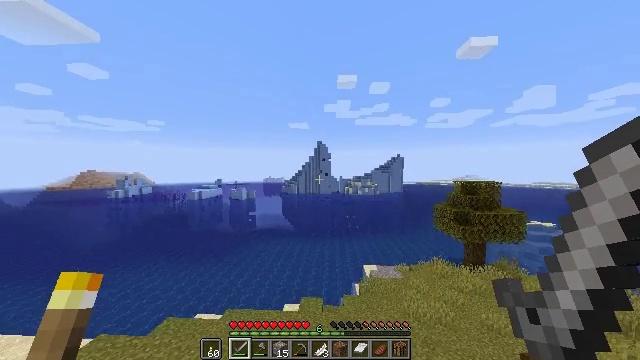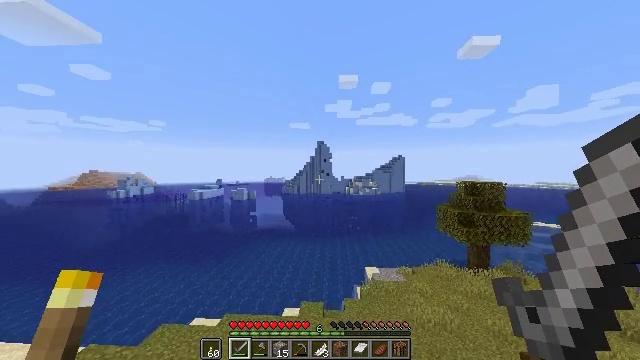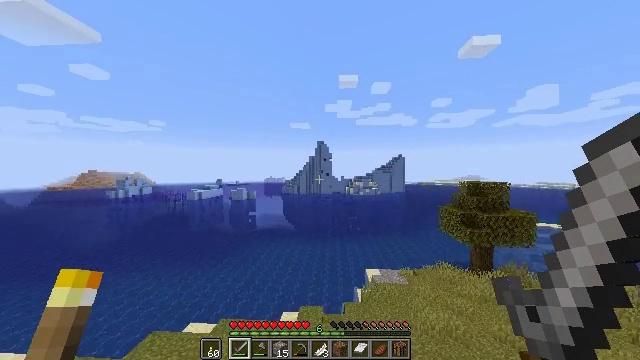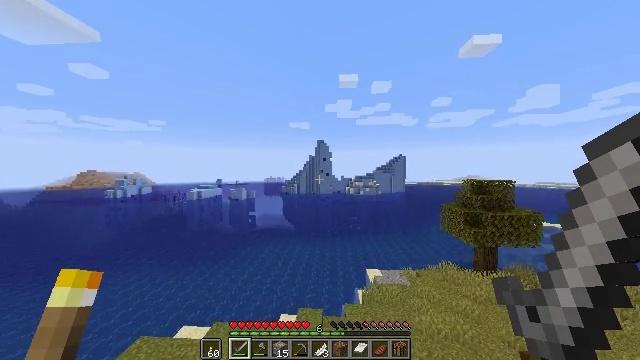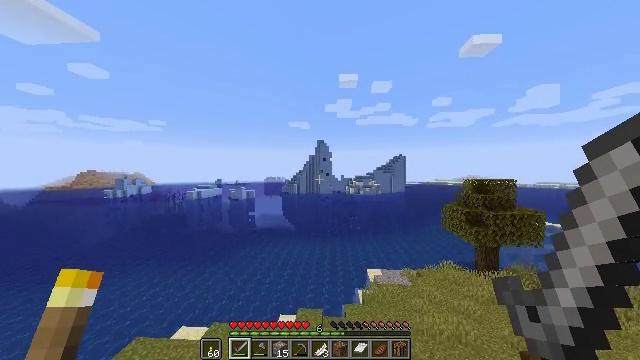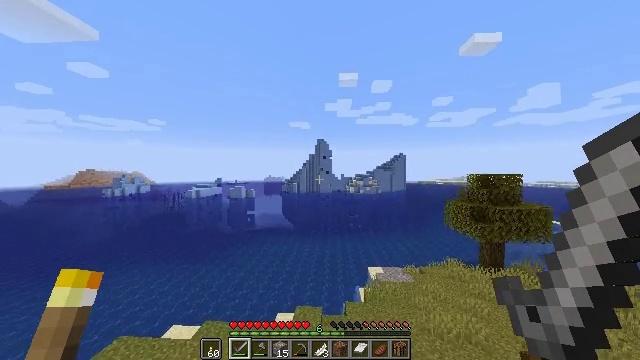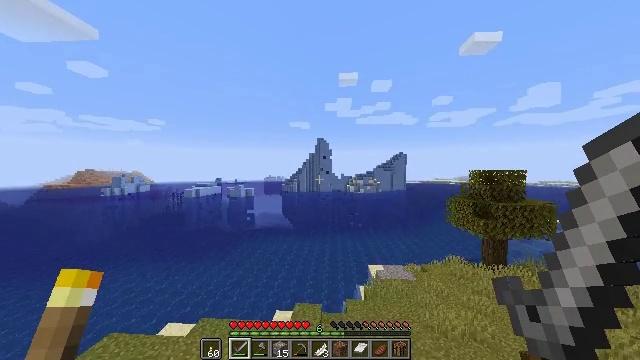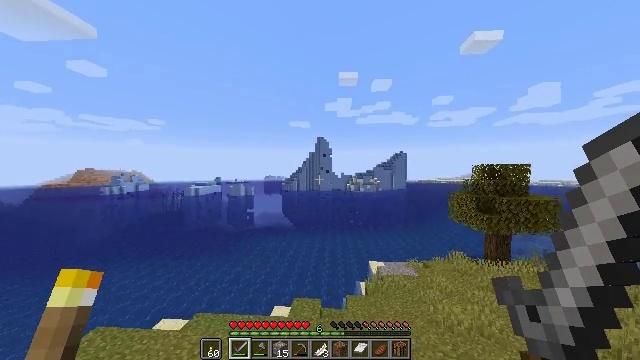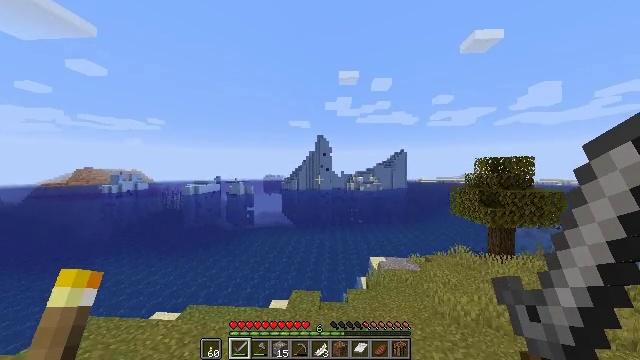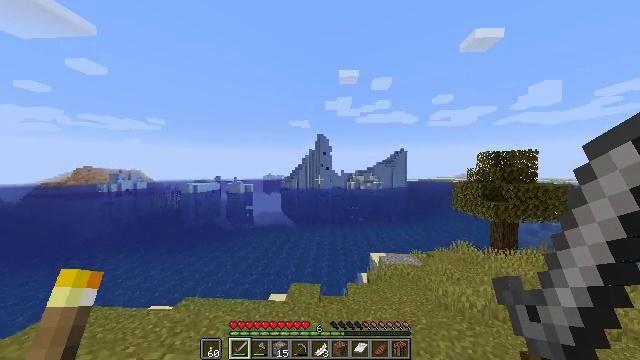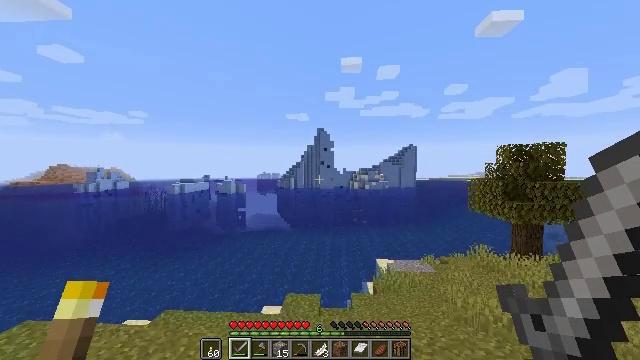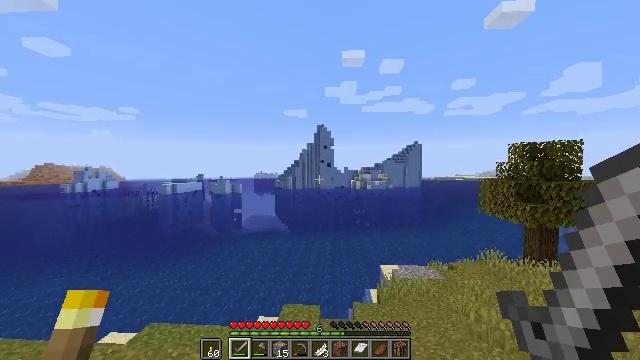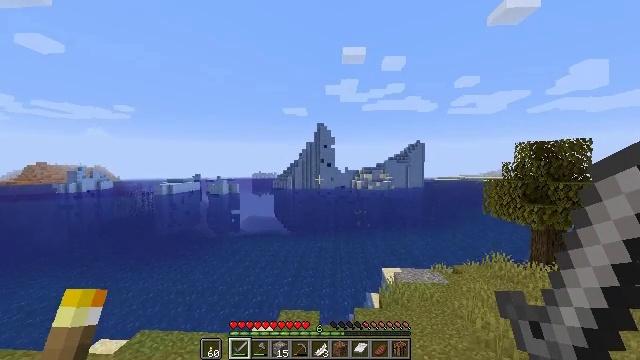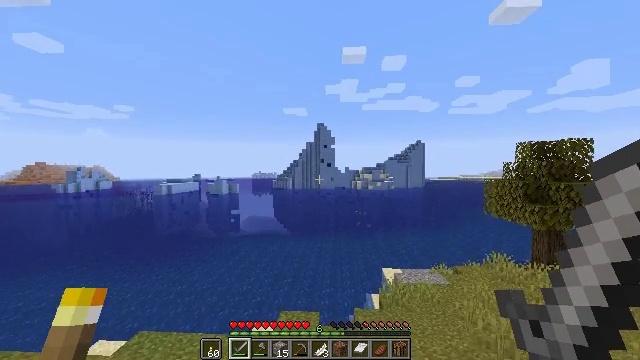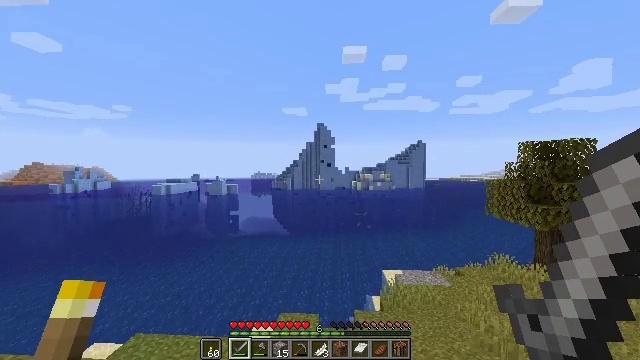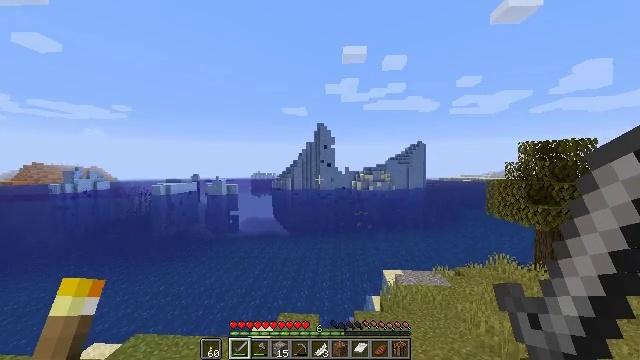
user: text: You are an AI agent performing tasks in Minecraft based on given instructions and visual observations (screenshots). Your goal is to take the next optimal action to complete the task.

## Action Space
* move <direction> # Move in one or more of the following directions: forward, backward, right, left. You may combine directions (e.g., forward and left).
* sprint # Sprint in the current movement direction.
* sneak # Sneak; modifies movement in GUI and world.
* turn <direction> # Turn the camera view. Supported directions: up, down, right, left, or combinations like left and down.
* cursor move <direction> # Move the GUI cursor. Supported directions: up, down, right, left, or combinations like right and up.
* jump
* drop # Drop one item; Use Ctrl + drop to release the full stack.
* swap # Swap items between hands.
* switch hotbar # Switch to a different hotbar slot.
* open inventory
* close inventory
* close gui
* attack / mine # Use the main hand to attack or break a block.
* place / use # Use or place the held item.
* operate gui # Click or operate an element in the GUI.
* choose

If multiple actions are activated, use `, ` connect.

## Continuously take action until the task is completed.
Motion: motion action
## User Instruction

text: Collect packed ice using a pickaxe.
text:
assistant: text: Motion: move forward, sprint, jump
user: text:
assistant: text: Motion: move forward, sprint, jump
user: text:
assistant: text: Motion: move forward, sprint, jump
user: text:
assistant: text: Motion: move forward, sprint, jump
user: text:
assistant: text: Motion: move forward, sprint, jump
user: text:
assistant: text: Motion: move forward, sprint
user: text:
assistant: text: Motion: move forward, sprint
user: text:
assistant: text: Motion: no_op
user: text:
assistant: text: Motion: no_op
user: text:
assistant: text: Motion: no_op
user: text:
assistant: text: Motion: no_op
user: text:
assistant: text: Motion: no_op
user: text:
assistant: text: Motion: no_op
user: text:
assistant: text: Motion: no_op
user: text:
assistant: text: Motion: no_op
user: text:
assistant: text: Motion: no_op
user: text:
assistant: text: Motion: no_op
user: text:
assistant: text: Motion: no_op
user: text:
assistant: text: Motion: no_op
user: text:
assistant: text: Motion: no_op
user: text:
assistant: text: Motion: no_op
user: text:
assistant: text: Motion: no_op
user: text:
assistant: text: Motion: no_op
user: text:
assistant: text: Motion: no_op
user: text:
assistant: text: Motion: no_op
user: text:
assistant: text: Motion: no_op
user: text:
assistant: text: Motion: no_op
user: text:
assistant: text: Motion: no_op
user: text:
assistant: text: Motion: no_op
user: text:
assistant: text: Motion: no_op